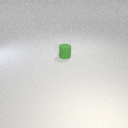
small green rubber cylinder